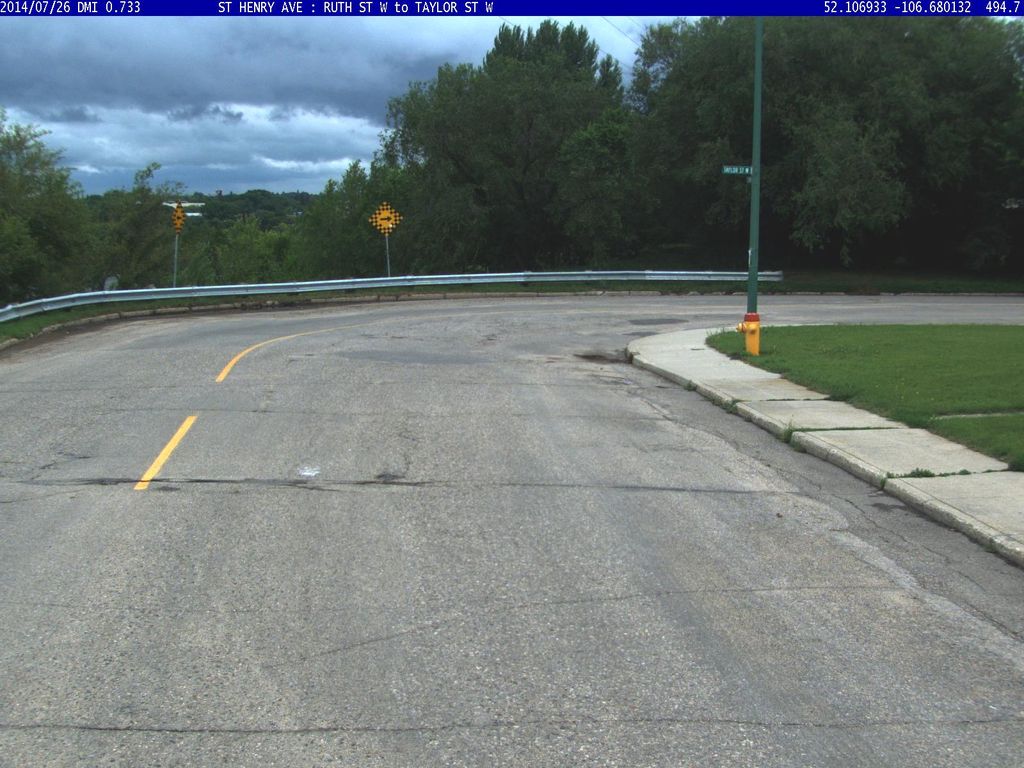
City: saskatoon